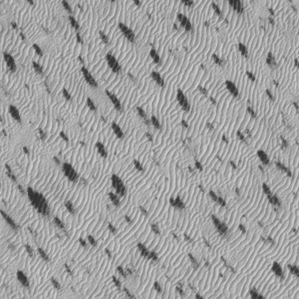
Label: frost